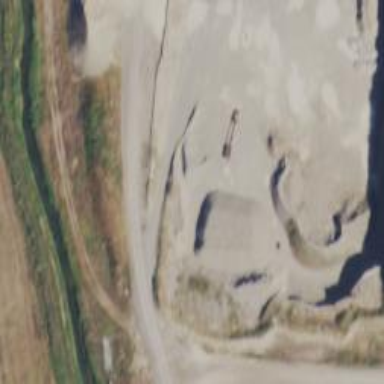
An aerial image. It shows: Quarry area.